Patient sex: M
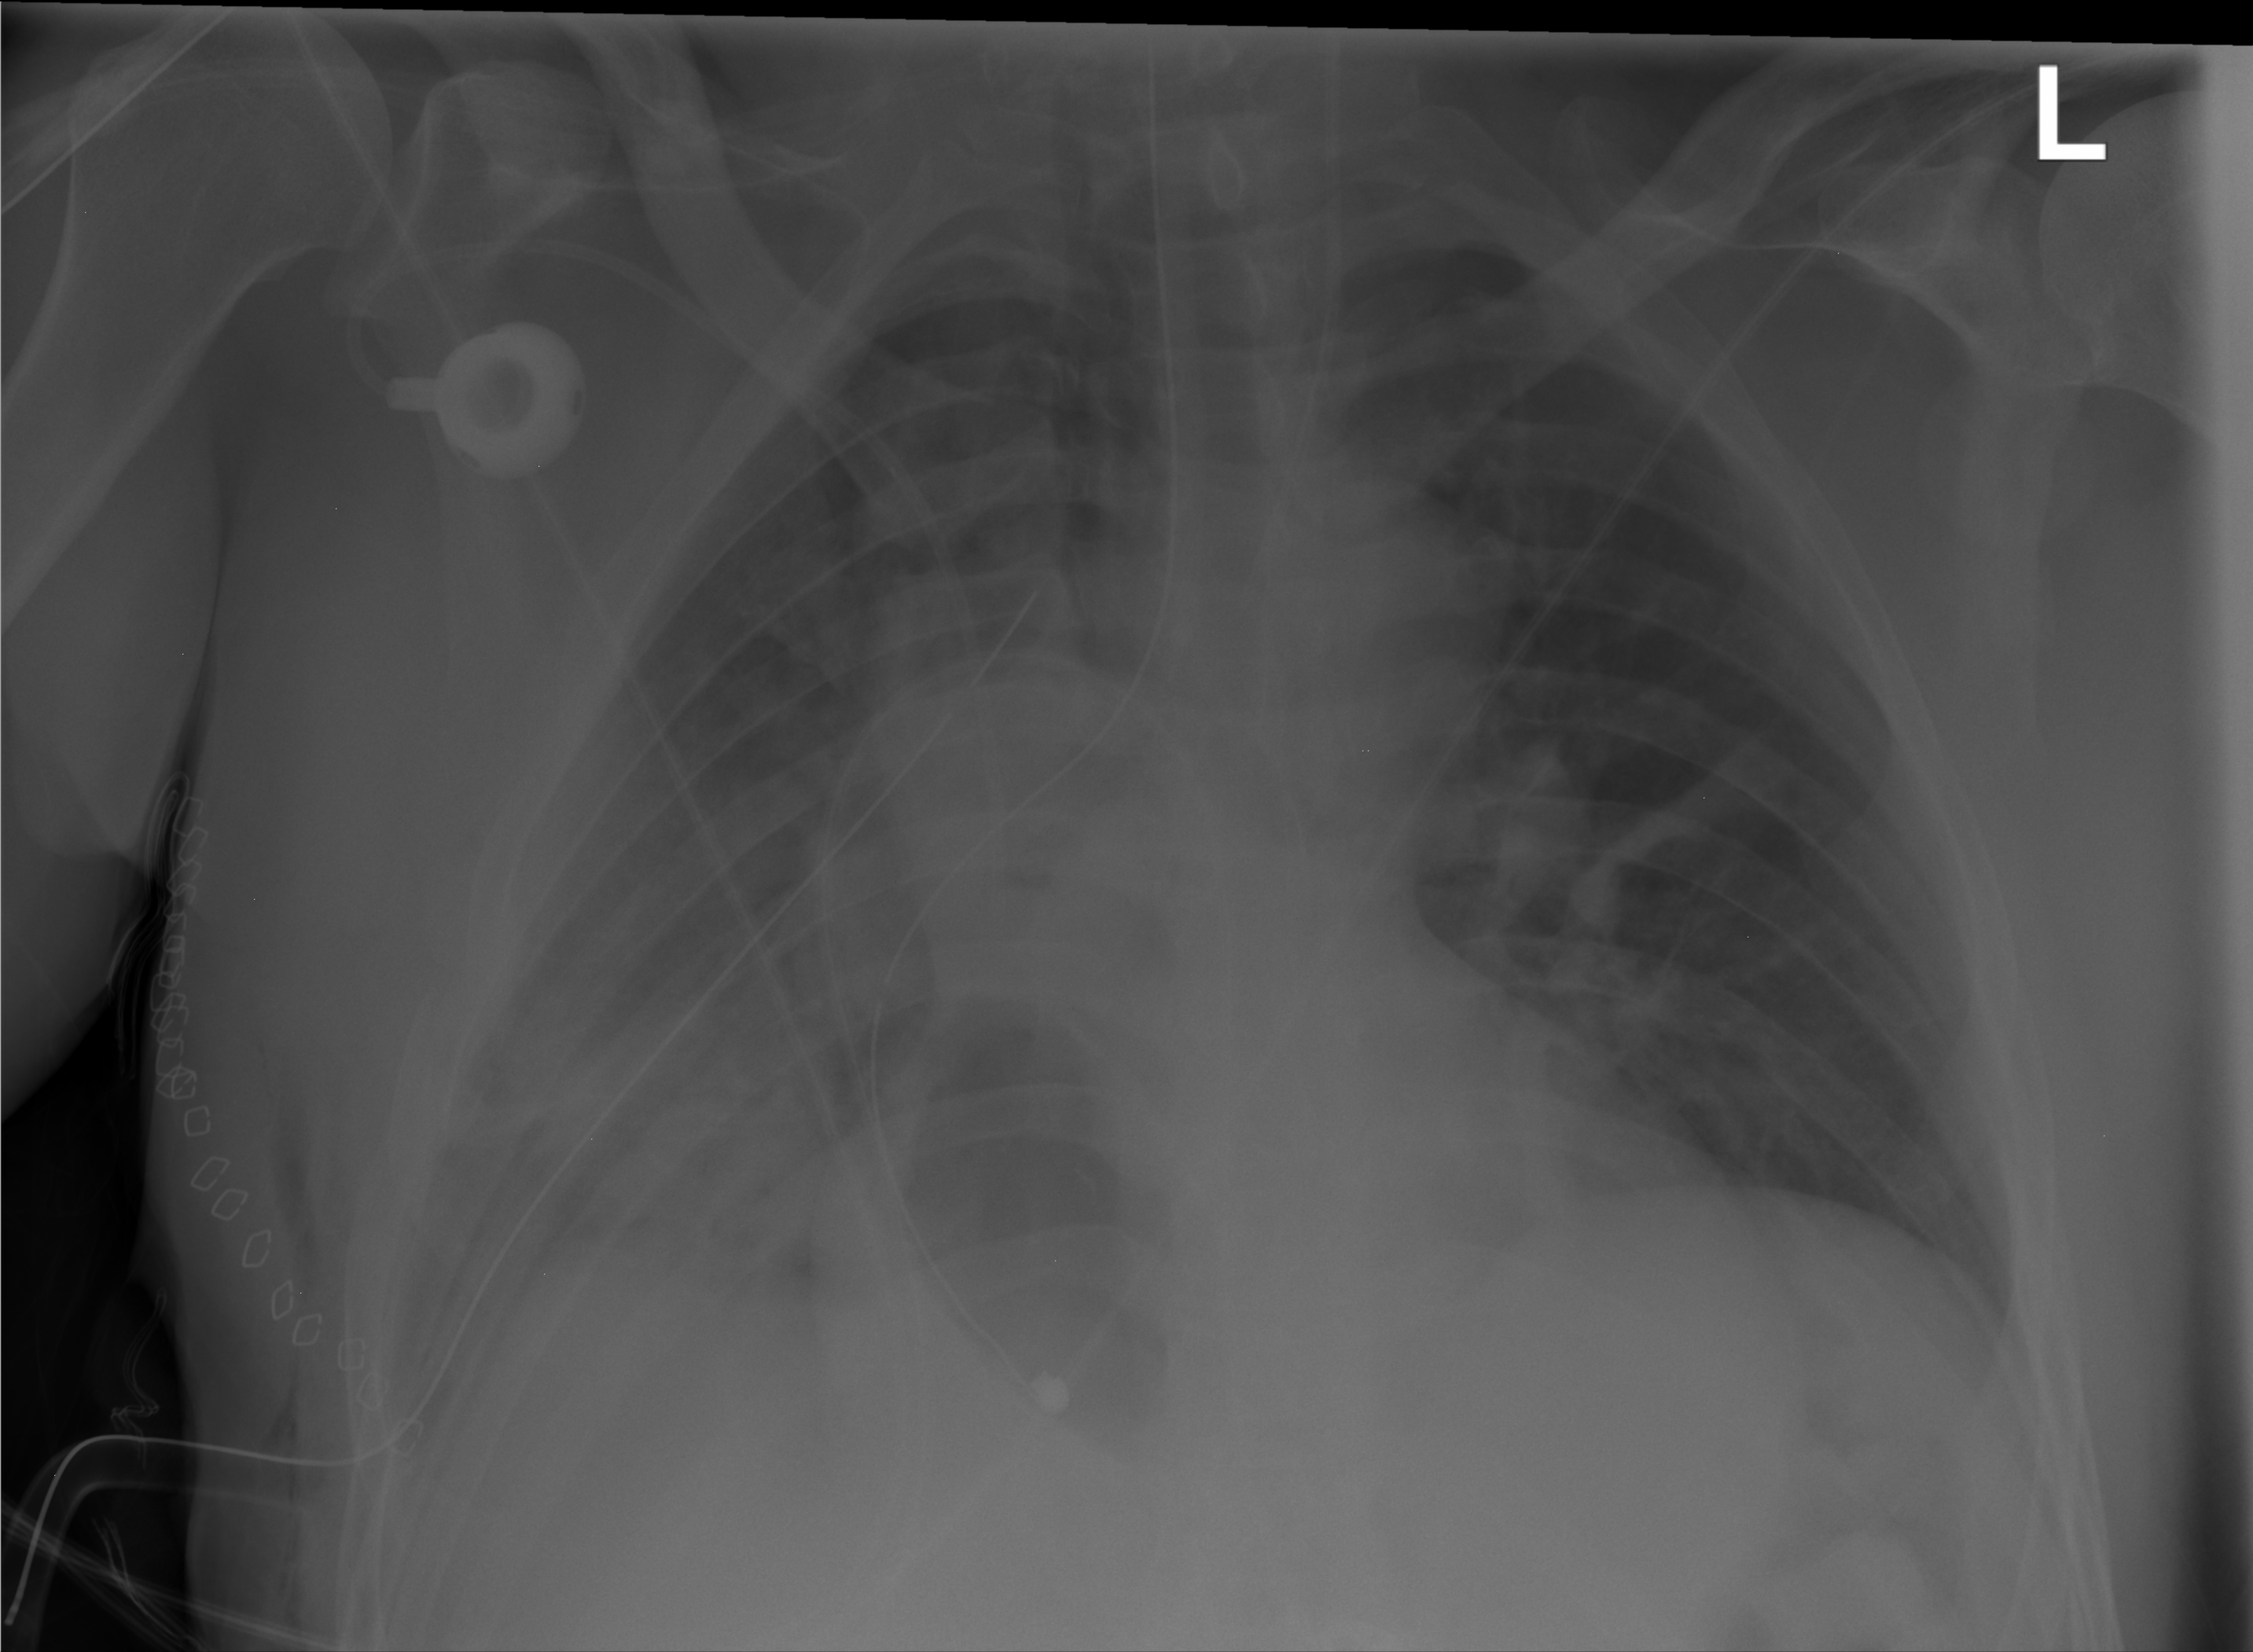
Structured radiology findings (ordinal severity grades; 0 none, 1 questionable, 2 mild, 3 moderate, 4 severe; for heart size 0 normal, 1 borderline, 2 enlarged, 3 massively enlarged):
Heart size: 2
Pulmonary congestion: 3
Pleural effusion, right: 3
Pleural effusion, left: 0
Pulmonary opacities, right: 2
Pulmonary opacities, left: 0
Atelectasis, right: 2
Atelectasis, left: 0